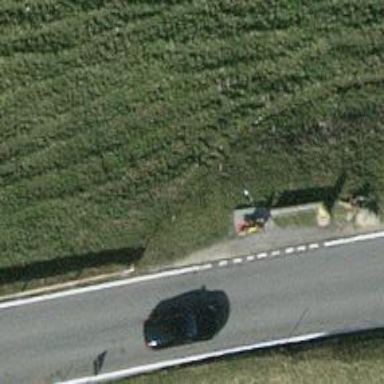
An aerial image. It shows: Red bench.